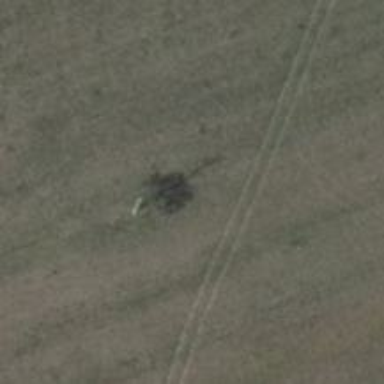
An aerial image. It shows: Power pole.